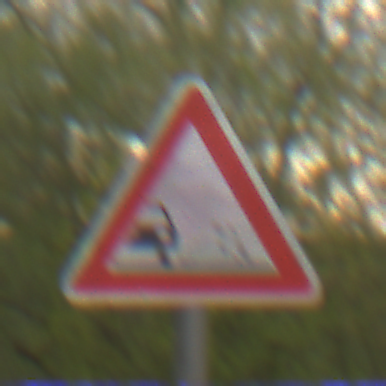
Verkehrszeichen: SplittSchotter
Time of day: MorningAfternoon
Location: Outdoor (Nature)
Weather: Overcast
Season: NotSpecified
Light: Natural